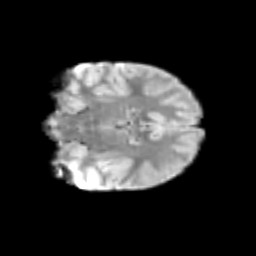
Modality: T2w
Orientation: coronal
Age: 9
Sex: female
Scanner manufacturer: siemens
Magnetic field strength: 3 T
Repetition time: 3.8 s
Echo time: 0.07 s